Field crop: maize
Growth stage: 2
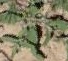
Species: atriplex